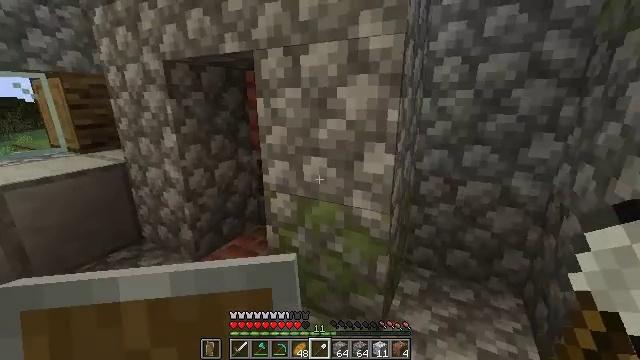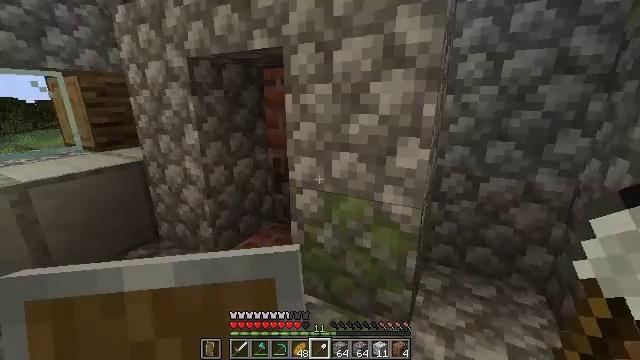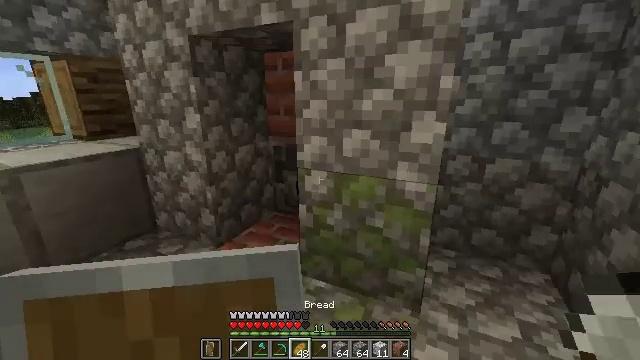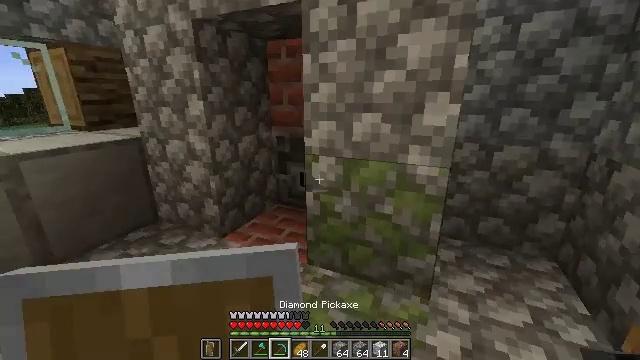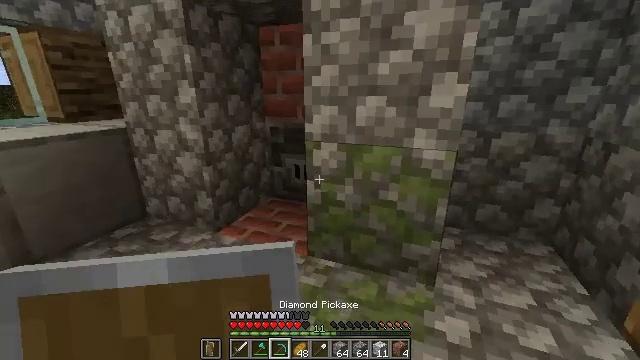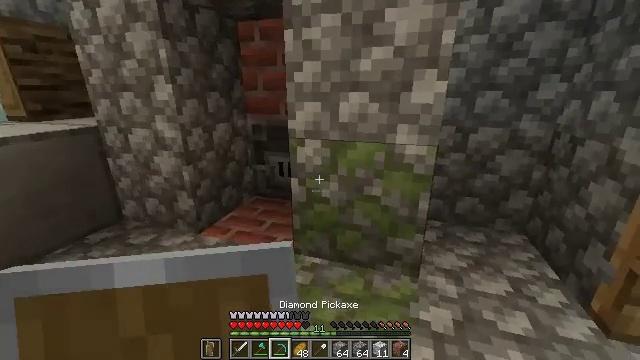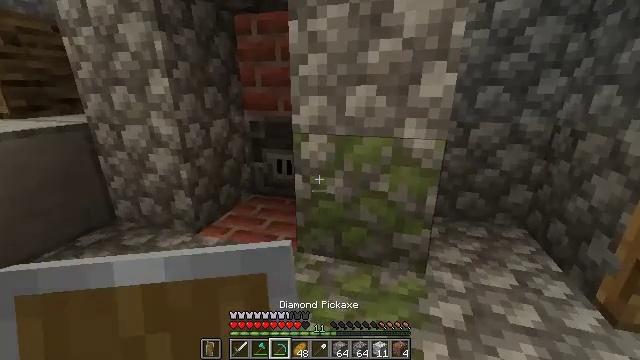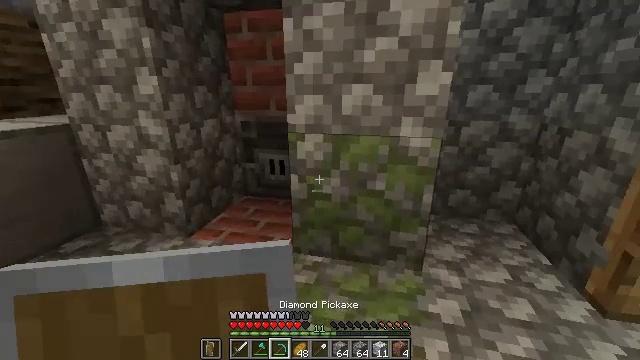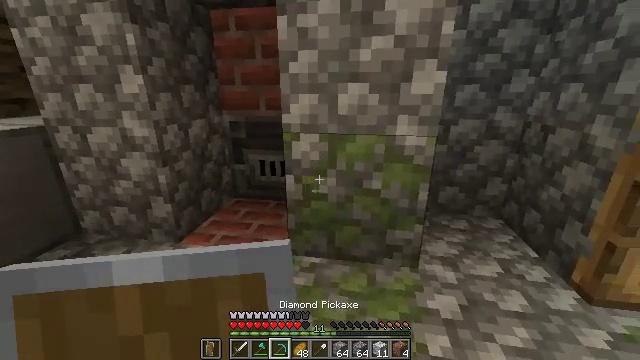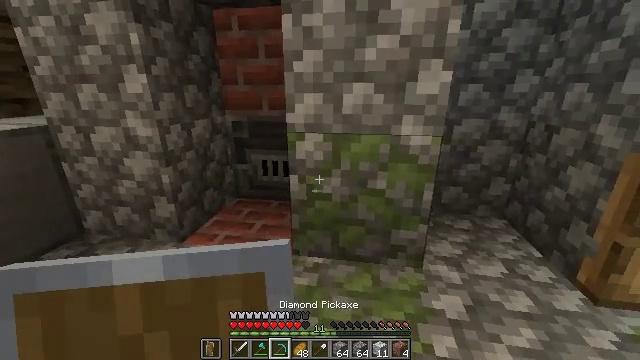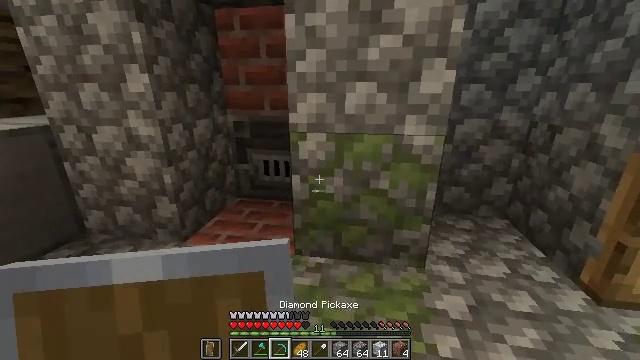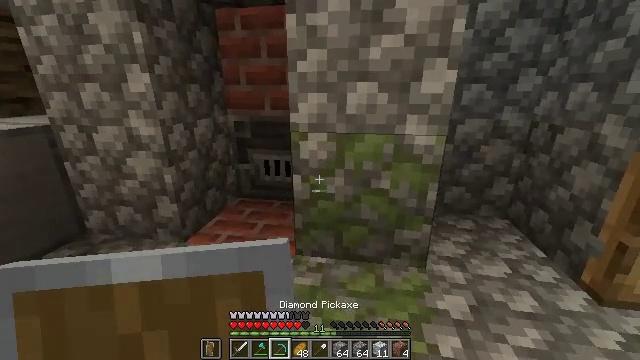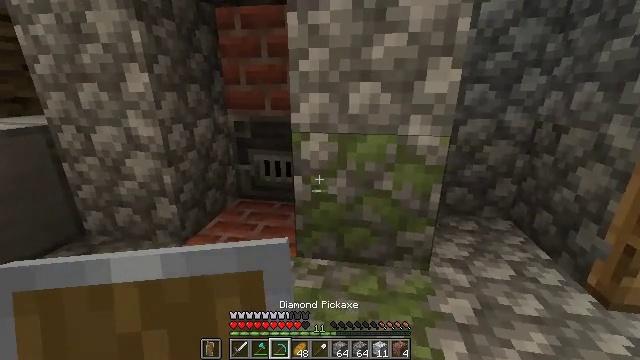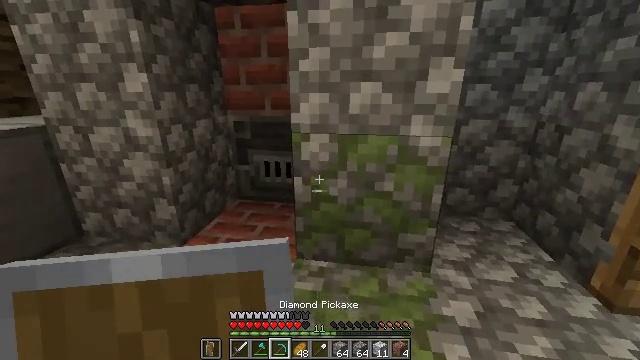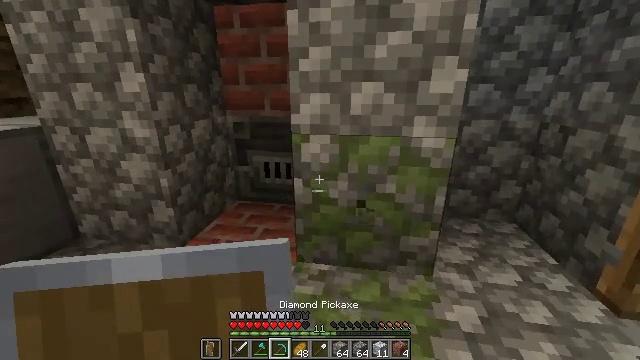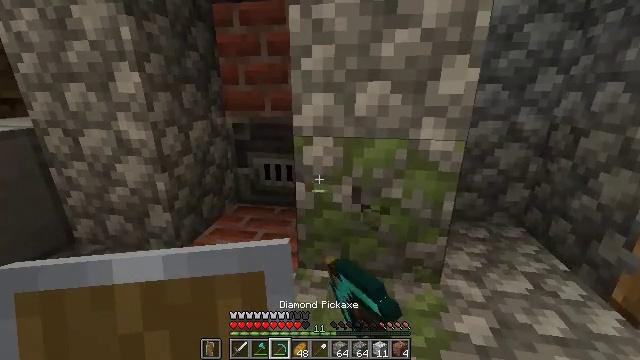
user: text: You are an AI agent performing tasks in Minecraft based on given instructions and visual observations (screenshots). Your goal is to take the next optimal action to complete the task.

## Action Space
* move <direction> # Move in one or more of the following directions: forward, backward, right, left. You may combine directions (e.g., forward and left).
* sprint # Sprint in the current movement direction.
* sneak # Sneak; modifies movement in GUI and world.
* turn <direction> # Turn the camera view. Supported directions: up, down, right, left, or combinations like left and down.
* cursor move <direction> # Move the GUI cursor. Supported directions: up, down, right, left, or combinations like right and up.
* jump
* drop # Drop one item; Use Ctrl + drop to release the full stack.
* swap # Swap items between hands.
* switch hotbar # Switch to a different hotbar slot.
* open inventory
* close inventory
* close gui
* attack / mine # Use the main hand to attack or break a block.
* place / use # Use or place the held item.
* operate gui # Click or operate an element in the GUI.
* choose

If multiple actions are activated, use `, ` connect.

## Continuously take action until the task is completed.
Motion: motion action
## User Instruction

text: Collect the blast furnace by mining it.
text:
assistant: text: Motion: move left, sneak
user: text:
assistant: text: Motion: move left, sneak, turn right
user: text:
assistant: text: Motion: move left, sneak
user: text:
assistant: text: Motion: move left, sneak, turn right
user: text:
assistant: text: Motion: move left, sneak, turn right
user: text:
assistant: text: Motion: move left, sneak, turn right
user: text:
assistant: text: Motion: move left, sneak, turn right
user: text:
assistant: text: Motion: move left, sneak, turn right
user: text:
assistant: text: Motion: sneak
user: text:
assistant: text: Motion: sneak
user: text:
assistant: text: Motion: sneak
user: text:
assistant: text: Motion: move forward, sneak
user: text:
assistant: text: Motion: move forward, sneak
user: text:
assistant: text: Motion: move forward, sneak, attack / mine
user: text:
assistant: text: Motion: move forward and move left, sneak, attack / mine
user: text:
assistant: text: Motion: move forward and move left, sneak, attack / mine
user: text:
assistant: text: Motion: move forward and move left, sneak, attack / mine
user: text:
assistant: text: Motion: move forward and move left, sneak, attack / mine
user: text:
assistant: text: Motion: move forward and move left, sneak, attack / mine
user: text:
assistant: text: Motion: move forward and move left, sneak, attack / mine
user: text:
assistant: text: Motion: move forward and move left, sneak, attack / mine
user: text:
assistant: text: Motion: move forward and move left, sneak, attack / mine
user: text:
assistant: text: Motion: move forward and move left, sneak, attack / mine
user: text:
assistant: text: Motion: move forward, sneak, attack / mine
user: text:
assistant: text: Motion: move forward, sneak, attack / mine
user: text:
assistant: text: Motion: move forward, sneak, attack / mine
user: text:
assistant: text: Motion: move forward, sneak, attack / mine
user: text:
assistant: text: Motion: move forward, sneak, attack / mine
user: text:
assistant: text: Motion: move forward and move left, sneak, turn down, attack / mine
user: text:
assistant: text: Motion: move forward and move left, sneak, turn right and down, attack / mine